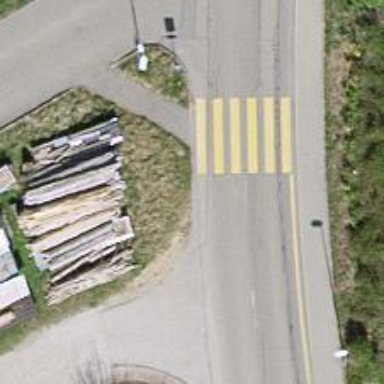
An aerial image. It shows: Zebra crossing on the road.